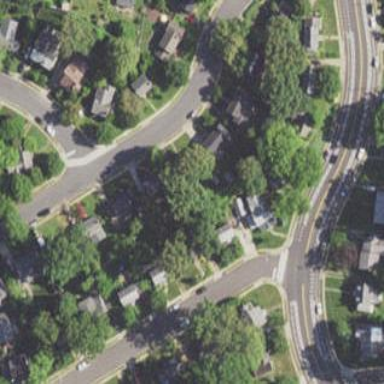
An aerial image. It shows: Sidewalk along the footway.